Question: Can anyone please explain if it is possible, and if so how, to work with cv2.getPerspectiveTransform().
I have 3d information about my image: I know the length of a,b and also the heights of c,d,e,f and g. I made the height different to get more 3d information but if it isn't needed that will be preferable.
Ultimately I need to know where the pink dot really is in the rectangle after implementing the transform on my [x,y] position I get from the camera feed.

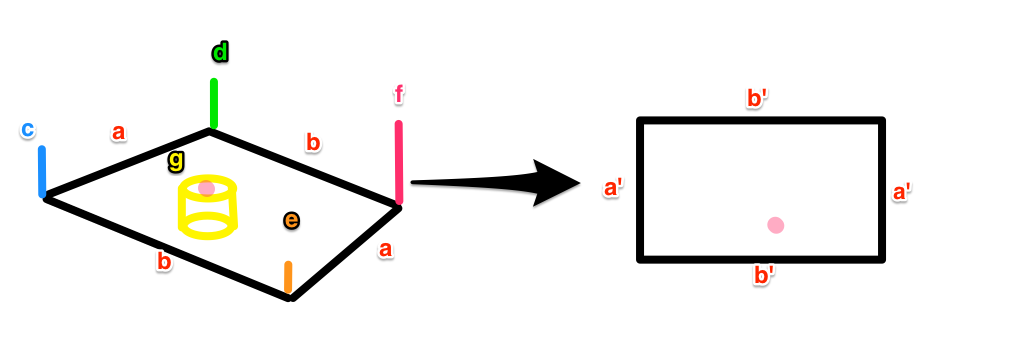
Answer: If you denote by C,D,E,F the positions of the four corners of the black polygon in the original image (each of them is a 2D point), and C',D',E',F' the positions of the corresponding points in your target image (probably (0,0), (a, 0), (a, b), (0, b)), M = cv2.getPerspectiveTransform({C,D,E,F}, {C',D',E',F'}) is the perspective transformation from one polygon to the other.
Given the position G of onto the black polygon in the original image, you can compute its position in the target image as cv2.transform(G, M). This will return a point (x,y,z), where the last coordinate z is a normalizing term. This z is zero when your point would be "at infinity" in the target image. If z is not zero, the point you are looking for is (x/z, y/z).
If z is zero, your point is at infinity, in the direction of the support of vector (x, y) (think of the case where G would be at the intersection of the supporting lines of two opposite sides of the black polygon in the source image).
If you know that the heights of c,d,e,f,g are equal, these points are also coplanar, and the exact same method applies to c,d,e,f,g instead of C,D,E,F,G.